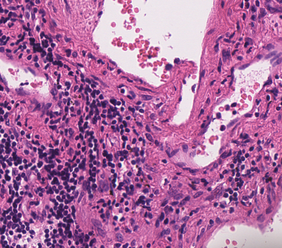
Tumor epithelial tissue: no
Tumor-associated stroma tissue: yes
Normal tissue: no